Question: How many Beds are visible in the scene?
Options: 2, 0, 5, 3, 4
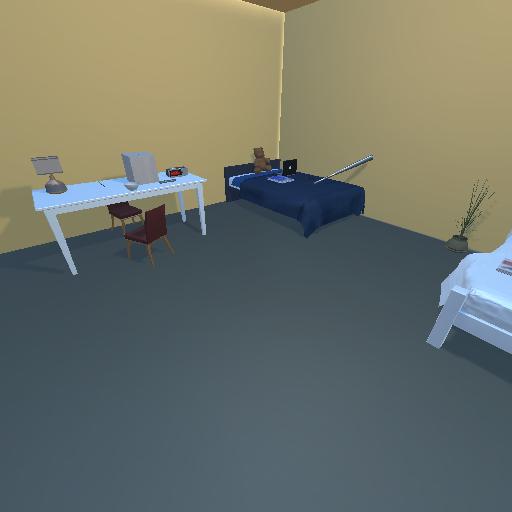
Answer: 2